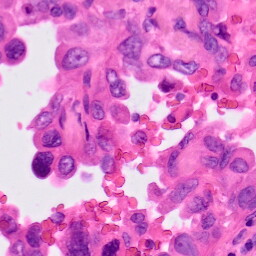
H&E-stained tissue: Lung